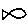
Label: fish